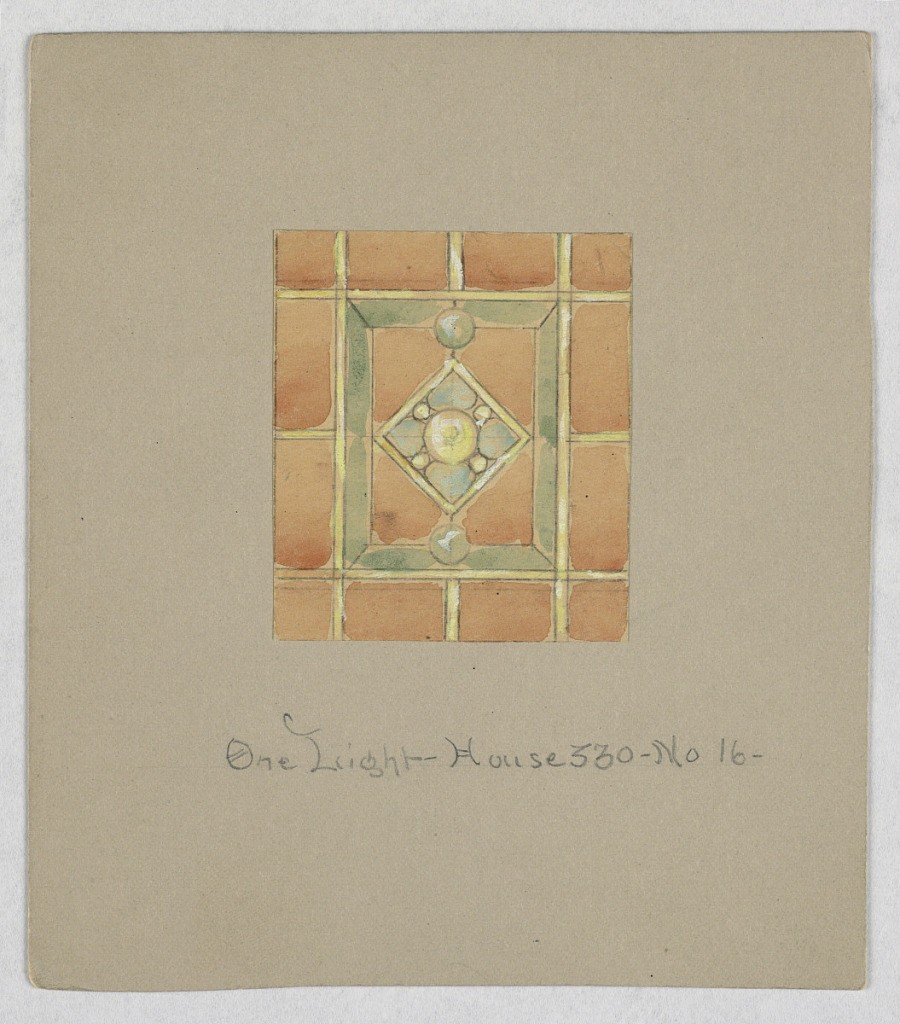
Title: Design for stained glass
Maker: Alice Cordelia Morse, American, 1863–1961
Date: late 19th century
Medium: Brush and gouache, graphite on paper mounted on tan illustration board
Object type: Drawing
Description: Square window in salmon with rhomboid at center in green.